Question: I'm trying to use CodeRay in my project and it seems to be working, however the style and formatting seems to be messed:

Note that I'm using CodeRay in conjunction with Markdown (Redcarpet). I've added both gems in my gemfile and in the 'app/helpers/application_helper.rb' I've added the following:
'''
class CodeRayify < Redcarpet::Render::HTML
def block_code(code, language)
CodeRay.scan(code, language).div(:line_numbers => :inline)
end
end
def markdown(text)
coderayified = CodeRayify.new(:filter_html => true, :hard_wrap => true)
language ||= :plaintext
options = {
:fenced_code_blocks => true,
:no_intra_emphasis => false,
:autolink => true,
:strikethrough => true,
:lax_html_blocks => true,
:superscript => true
}
markdown_to_html = Redcarpet::Markdown.new(coderayified, options)
markdown_to_html.render(text).html_safe
end
'''
Which does work as you can see by the screenshot attached. The problem is the formatting though. Any ideas?
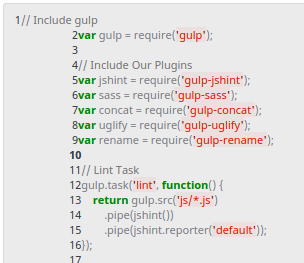
Answer: I also noticed the current CSS shipped with the CodeRay repo doesn't respond well on mobile/tablet devise.
/* Displays a scroll bar */
'''
::-webkit-scrollbar {
-webkit-appearance: none;
margin-top: 10px;
width: 7px;
height: 8px;
background-color: #eee;
border-radius: 4px;
}
::-webkit-scrollbar-thumb {
border-radius: 4px;
height: 10px;
background-color: rgba(0,0,0,.5);
-webkit-box-shadow: 0 0 1px rgba(255,255,255,.5);
}
'''
class CodeRayify < Redcarpet::Render::HTML
'''
def block_code(code, language)
CodeRay.scan(code, language).div(:line_numbers => :inline)
end
end
'''